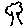
Label: tree